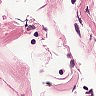
Metastatic tissue present: no